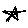
Label: star